Question: I dont know why I'm not getting the correct date and time in my region.
Here's the code
'''
<?php
//date_default_timezone_set('Asia/Manila');
echo date('YYYY-mm-dd H:i:s'); ?>
'''
Even if I comment out or change the time zone the date and time that I'm getting is still the same.
The date today is 23. But its outputting 22. And the time doesn't change even if I change the time zones.
Does it have something to do with my computer?
Because I sometimes notice that the clock on the lower right corner of the screen is not displaying the correct time.
Heres the current time, but its displaying this:
'''
01-22-2011 05:38:31-PM
'''

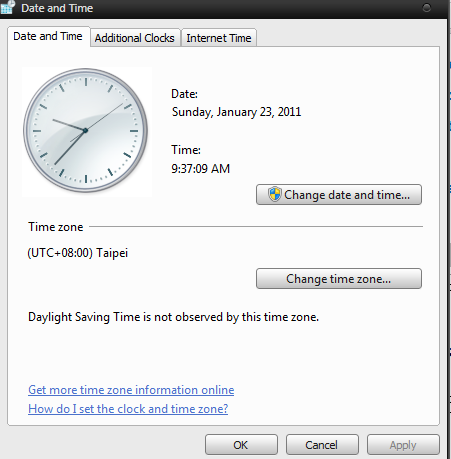
Answer: Are you sure that's the script producing the output shown?
'''
echo date('YYYY-mm-dd H:i:s'); ?>
'''
Doesn't seem to match the format of
'''
01-22-2011 05:38:31-PM
'''
Other than that, the timezone setting looks right.